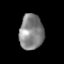
Tissue: prostate
Cell type: T cells
Senescence score: 0.3461
Nuclear area (px): 830
Mean DAPI intensity: 131.683